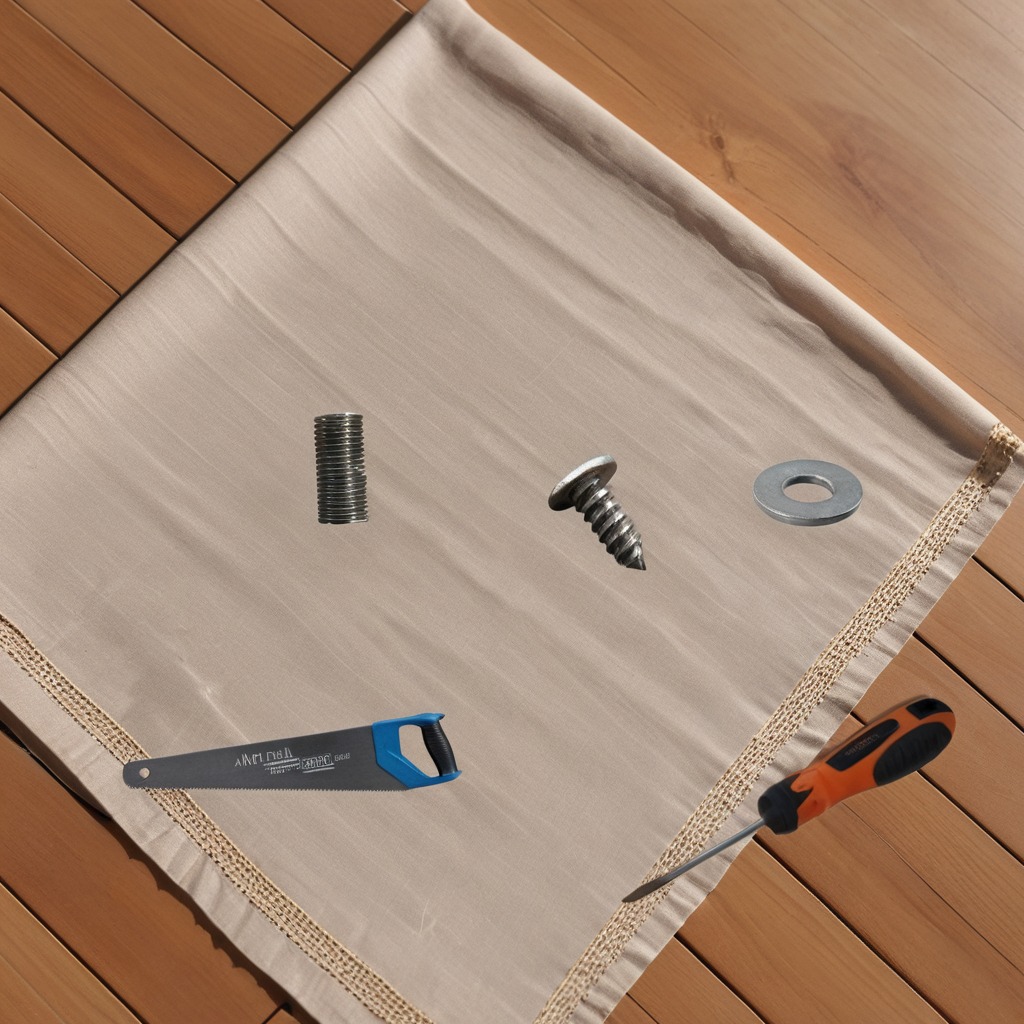
A flat metal washer, a metal machine screw, a coiled metal spring, a handheld metal saw, and a screwdriver are lying on the wooden table in the outdoor workshop.